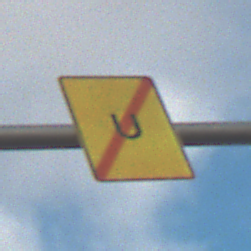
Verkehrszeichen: EndeUmleitung
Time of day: SunriseSunset
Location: Outdoor (RoadRail)
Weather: PartlyCloudy
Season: NotSpecified
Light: Natural